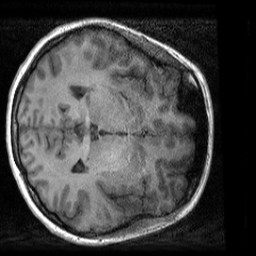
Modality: T1w
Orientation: axial
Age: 19
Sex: female
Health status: healthy
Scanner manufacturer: siemens
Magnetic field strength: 3 T
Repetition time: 2 s
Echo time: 0.00232 s